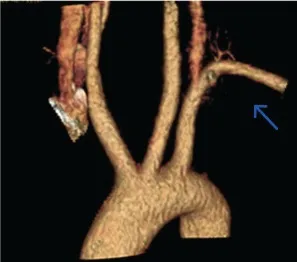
Postoperatively.
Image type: radiology (ct)